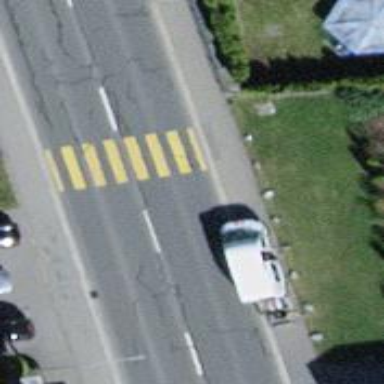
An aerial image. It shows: Uncontrolled road crossing.